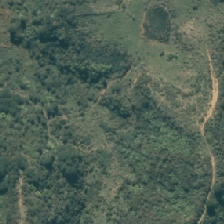
Land cover: grose_broom